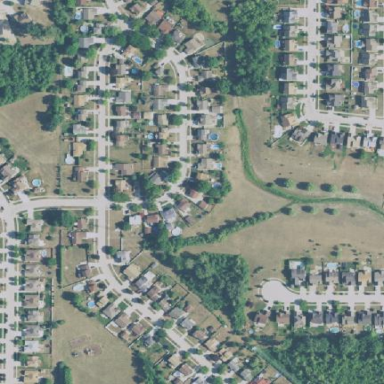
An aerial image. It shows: This residential area consists of single-family homes.